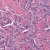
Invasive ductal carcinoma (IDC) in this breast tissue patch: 1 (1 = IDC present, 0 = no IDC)